Question: Can anyone help me in getting the right command to find the numbers which are divisible by in and to get the elements in index positions within 'xVec'? Please refer to the image below.
BTW, I used the View() command to check individually the items of my View(xVec) and (yVec), yet how can I find the numbers if I wanted them to be divisible by 2 under (xVec)? Should I use the command criteria.filter(xVec,/2) or just >str_detect(

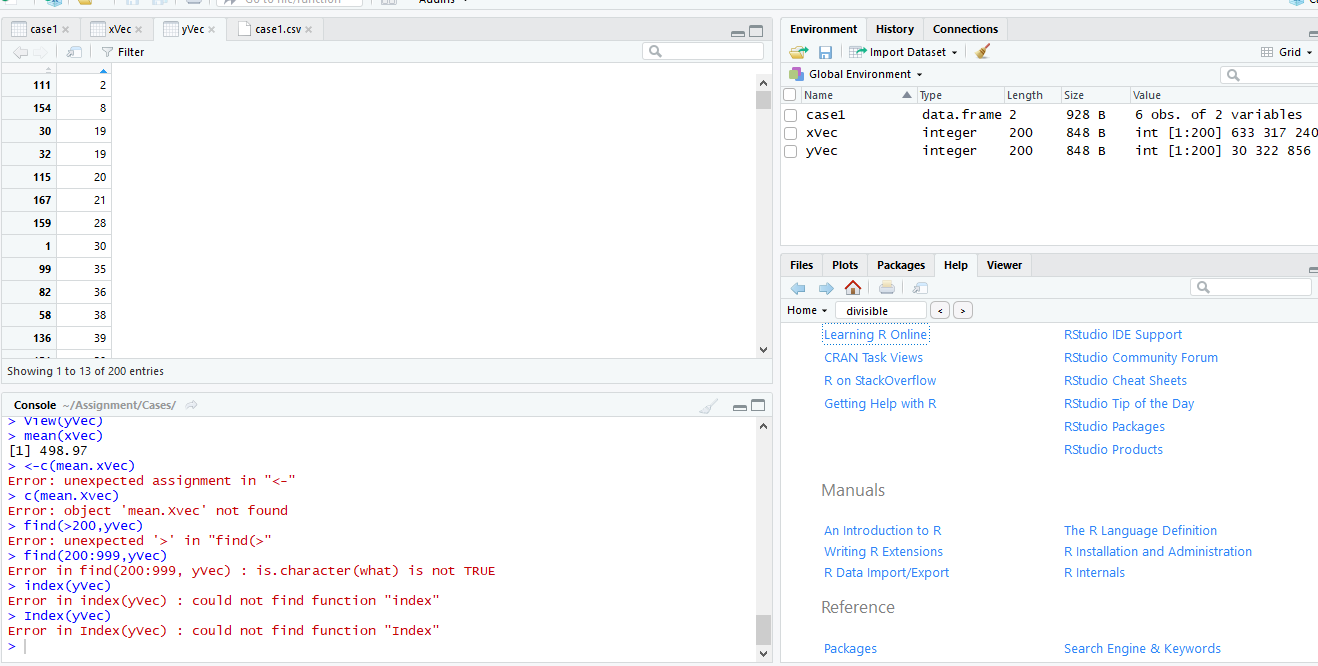
Answer: Welcome to R! In R, the binary operator '%%' computes the remainder of a division, and it's vectorized, just as most other binary operators in R. You can do this to get elements of a vector that are divisible by 2:
'''
# The remainders
x_remainders <- xVec %% 2
# Get elements of xVec that is divisible by 2
x_div2 <- x[x_remainders == 0]
# Get indices within xVec where the element is divisible by 2
ind_x_div2 <- which(x_remainders == 0)
'''
Hopefully this helps. 'str_detect' may not be the best way to do it, since you are working with numbers rather than strings here.